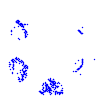
Particle: pion